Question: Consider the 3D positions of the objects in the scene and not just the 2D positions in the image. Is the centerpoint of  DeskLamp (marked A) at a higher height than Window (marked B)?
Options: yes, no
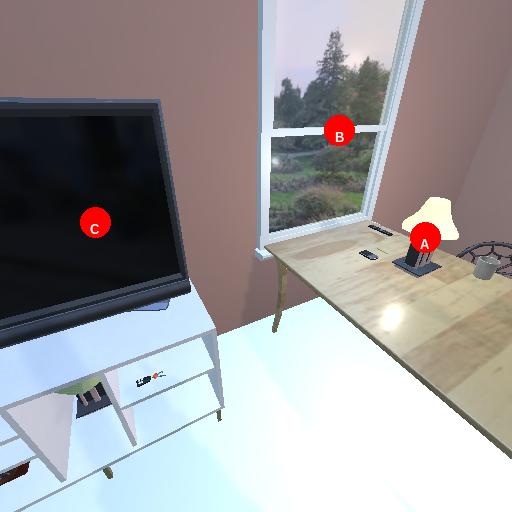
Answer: yes